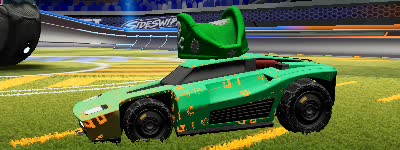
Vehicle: breakout